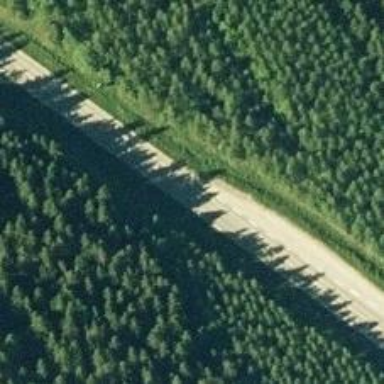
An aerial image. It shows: Asphalt trunk highway.